Question: <URL>
I am implementing a system in which we need to do multi-objective optimization for a client, as follows:
A manufacturing system has to produce N parts (of the same kind) by welding. For this, a certain material can be chosen, a welding method, and the number of welding points to use for building each part. The image below shows the parameters of the problem and their interdependencies:

I can play with values for
'''
material
welding method
number of spot welding points
'''
I need to find the combination of material, welding method and number of welding points/part that the cost and the stability.
I was thinking of using an evolutionary algorithm approach.
However, my background is not in optimization, so, if someone could suggest a more specific algorithm that's suited for this problem, it would be really helpful.
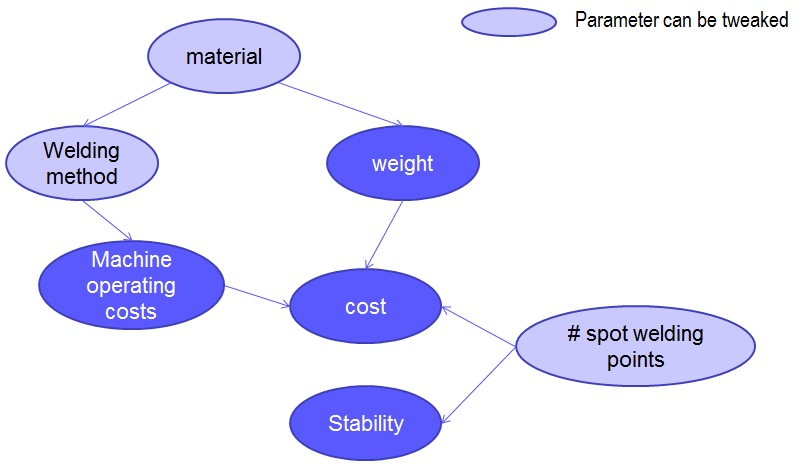
Answer: Assuming that you have a cost function for 'cost' and 'stability' you can use a traditional multi-objective EA like NSGa-II, SPEA-2 and maybe PAES. Obviously, the choice of the algorithm is strongly dependent on the number of samples do you have, on the features of cost functions and other important characteristics. You can check on journals like <URL> for similar applications.